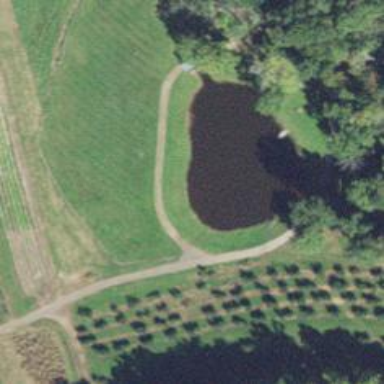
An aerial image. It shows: Pond surrounded by natural water.